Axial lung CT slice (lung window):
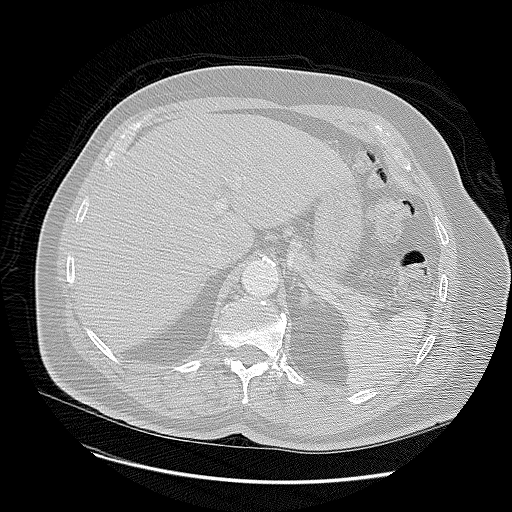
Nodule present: no